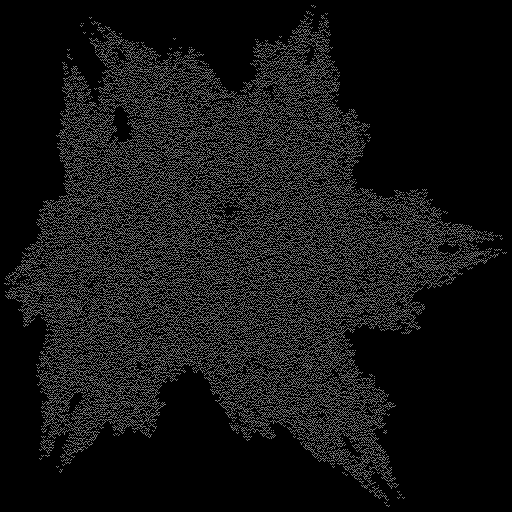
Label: bedder